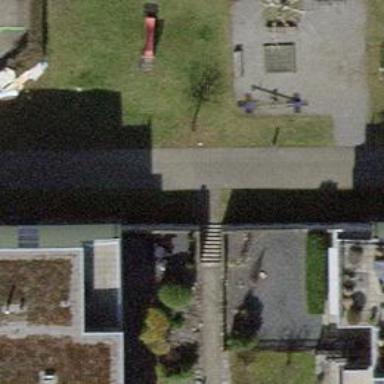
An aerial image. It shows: Path made of paving stones.